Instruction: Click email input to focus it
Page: traveler
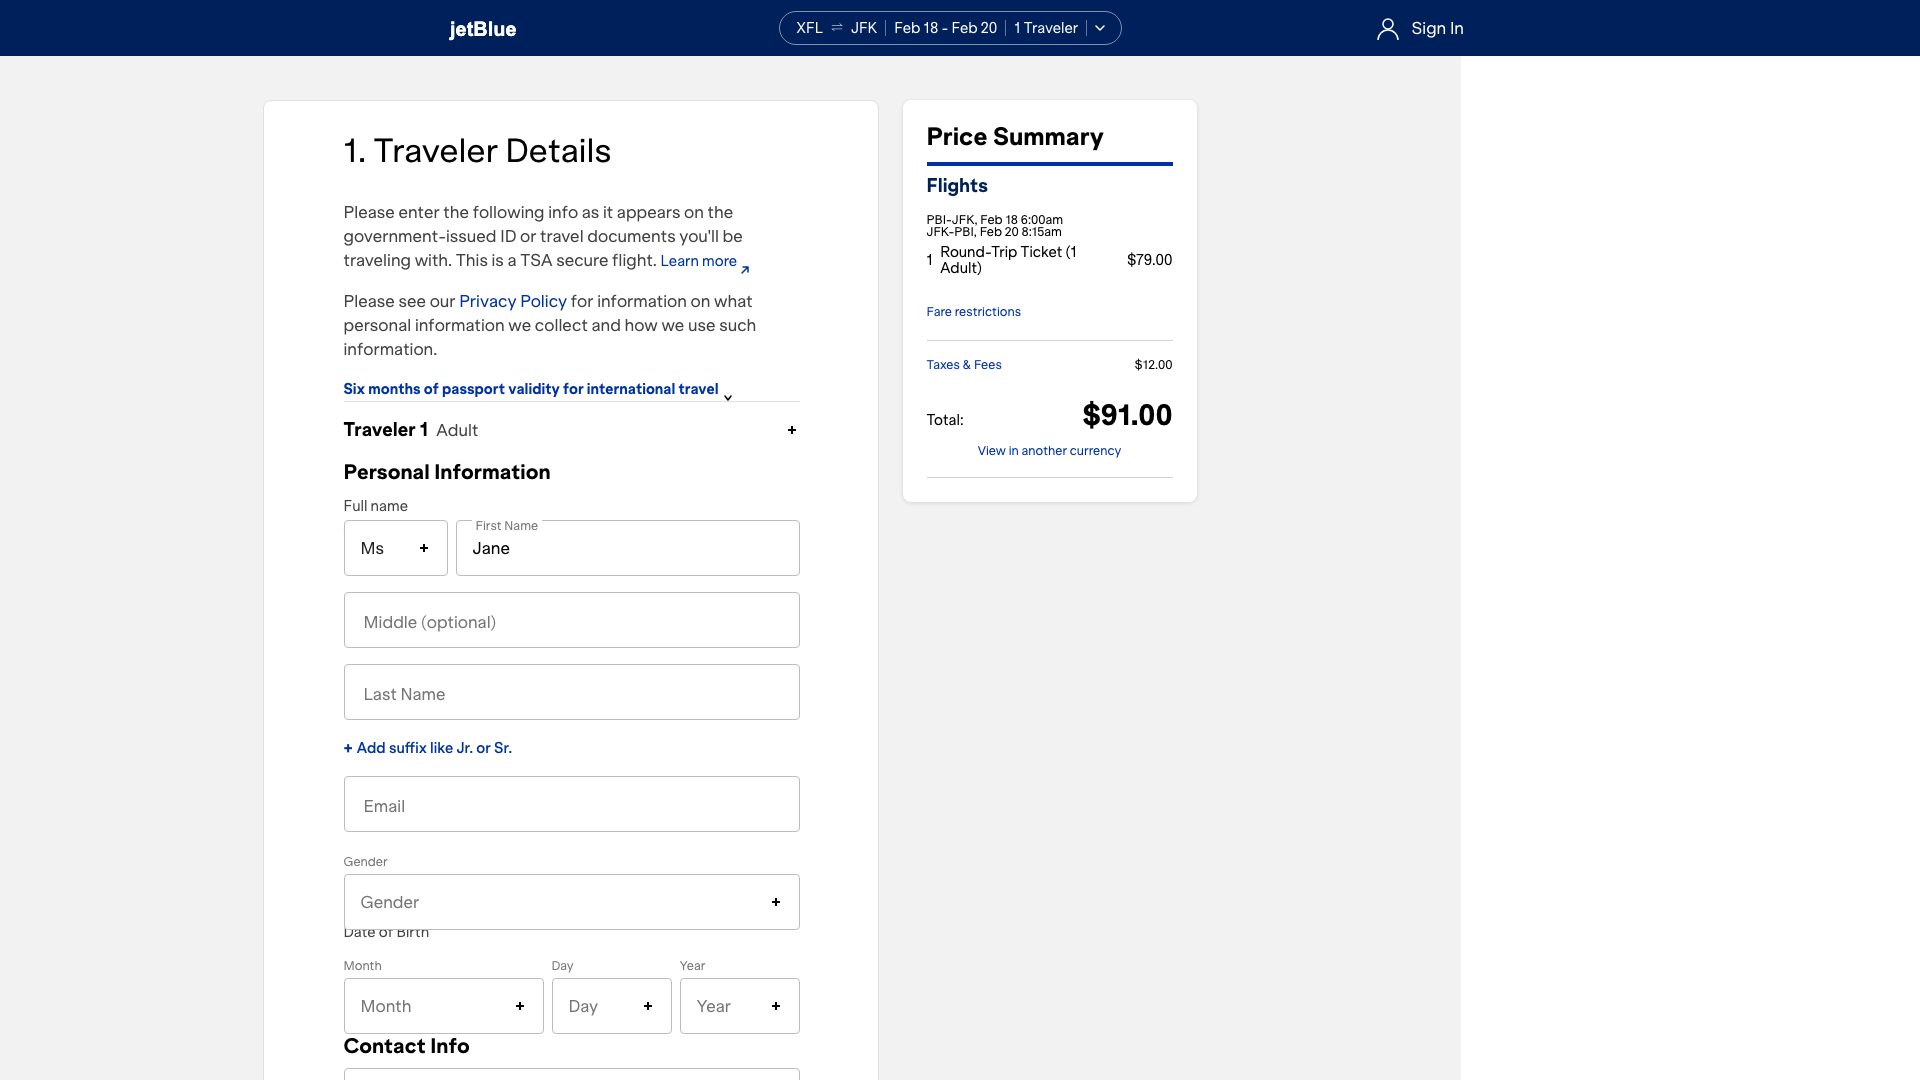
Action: click